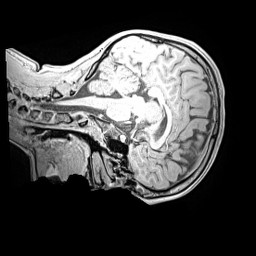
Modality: MP2RAGE
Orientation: sagittal
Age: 12
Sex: male
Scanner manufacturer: siemens
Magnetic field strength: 3 T
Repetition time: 4 s
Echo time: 0.00299 s